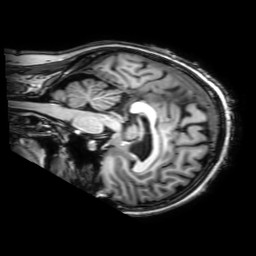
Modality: T1w
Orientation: sagittal
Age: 42
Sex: female
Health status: ill